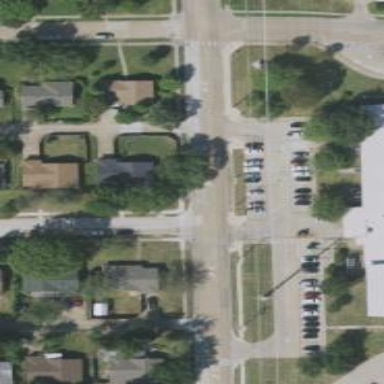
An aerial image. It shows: Alley classified as service road.